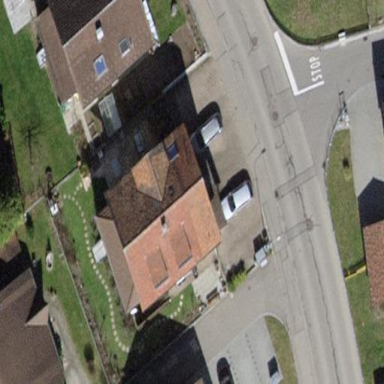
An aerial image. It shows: Detached building with gabled roof.